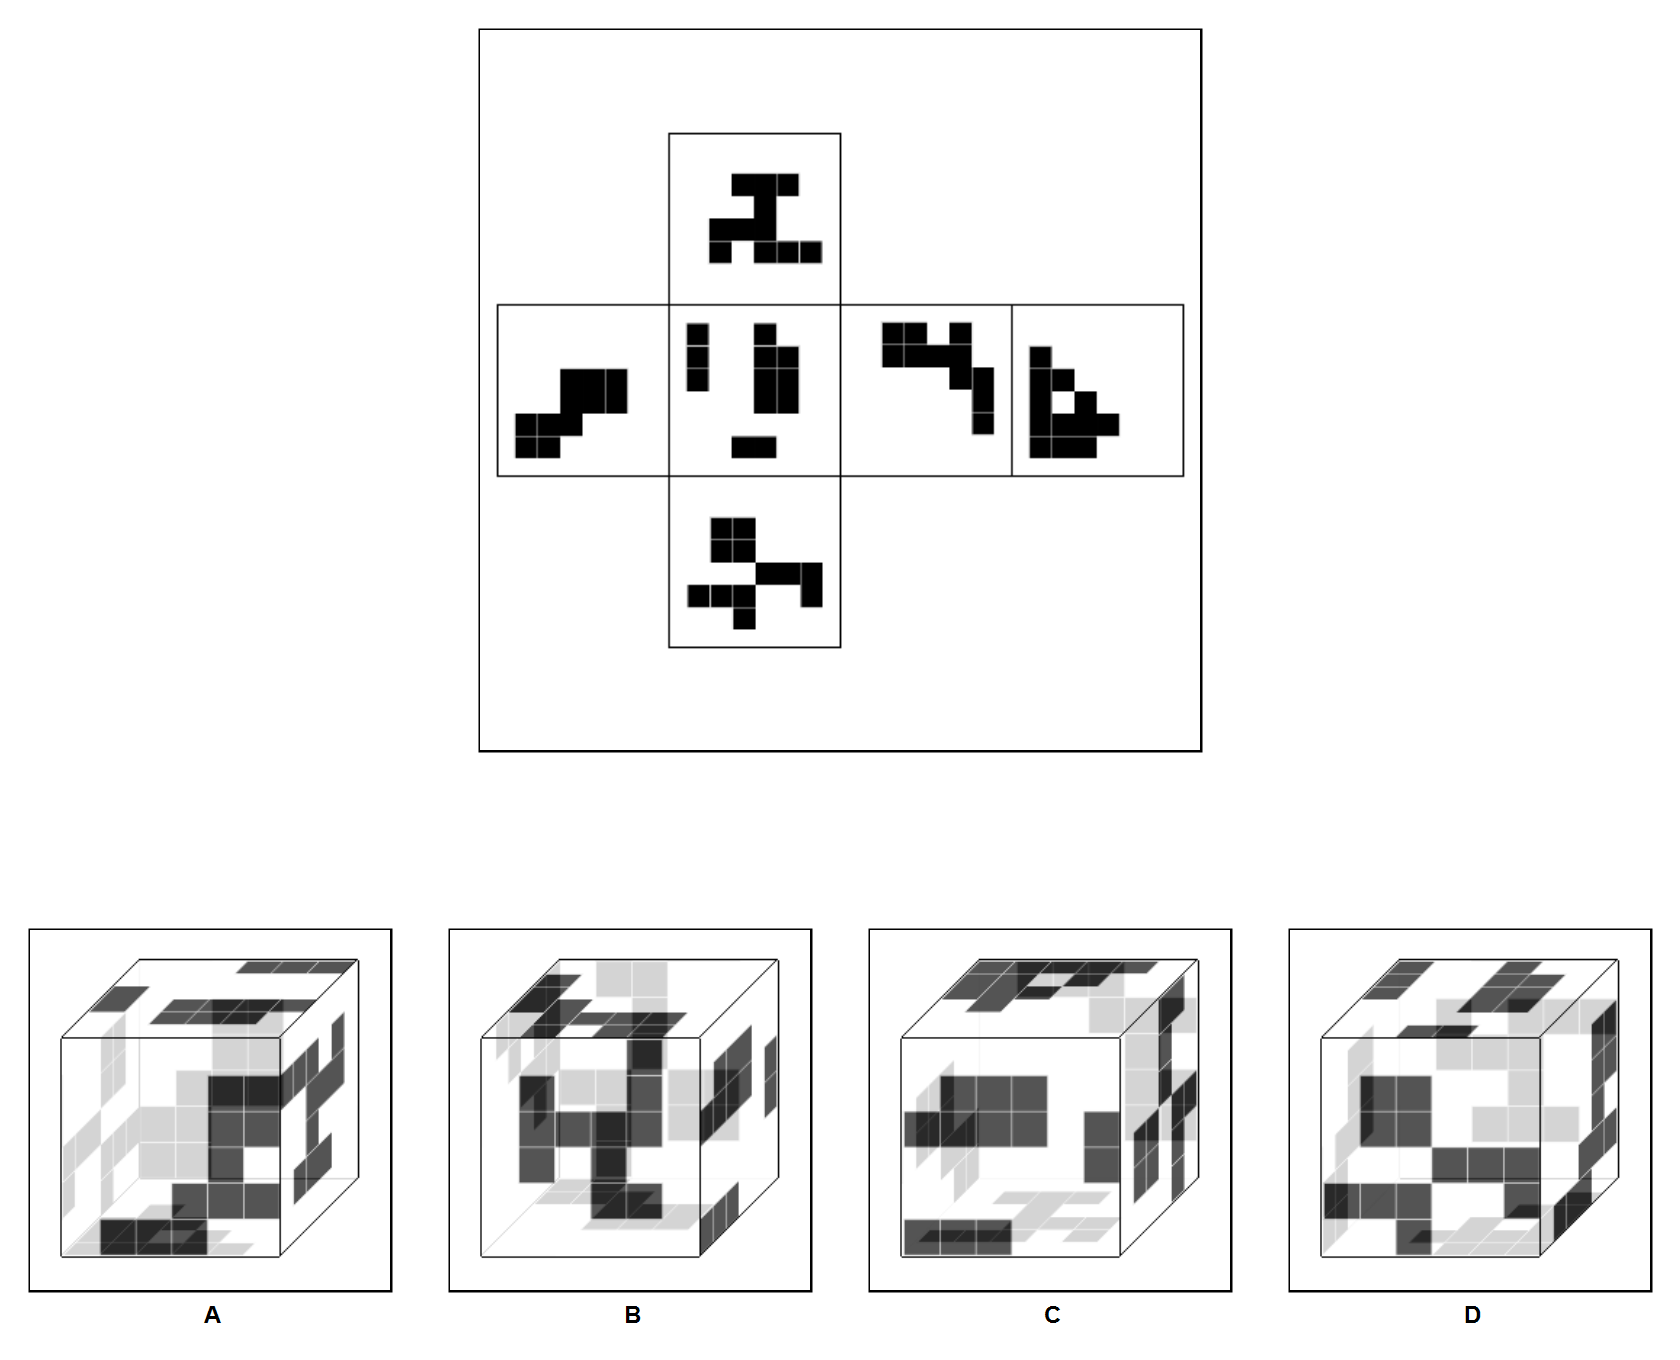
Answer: C